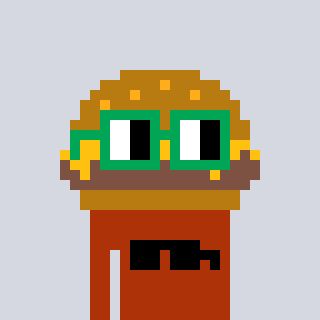
a pixel art character with square green glasses, a burger-shaped head and a hotbrown-colored body on a cool background